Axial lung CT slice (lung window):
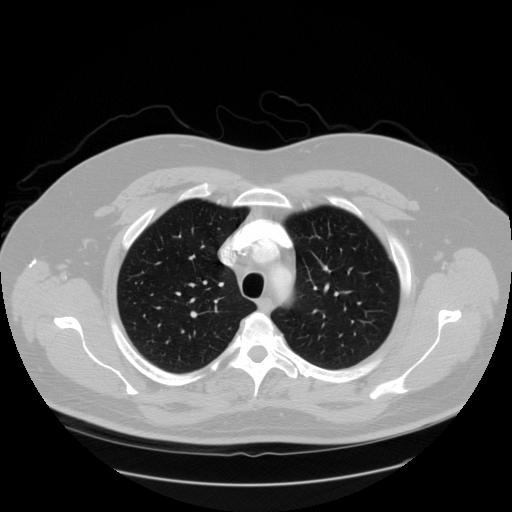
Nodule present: no